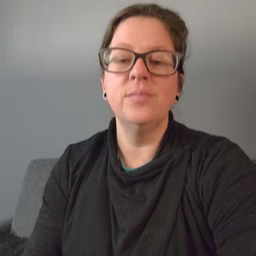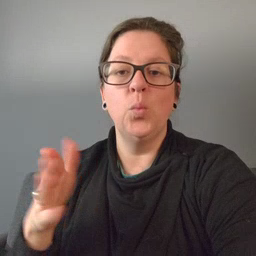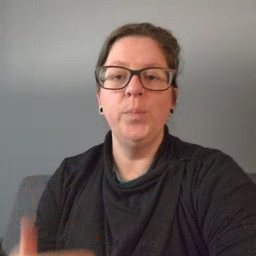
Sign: room